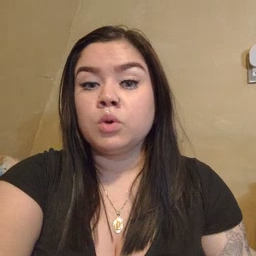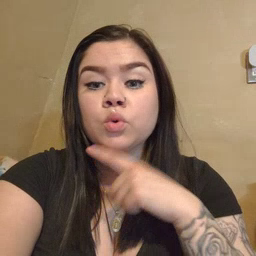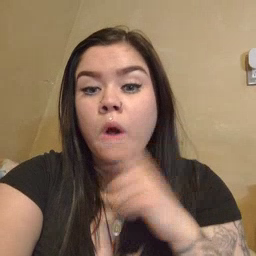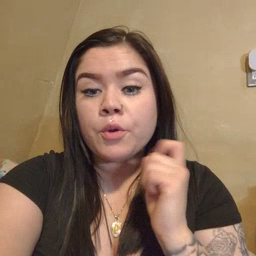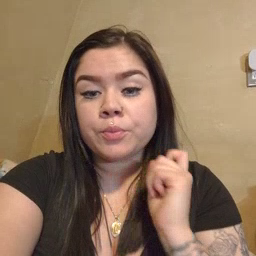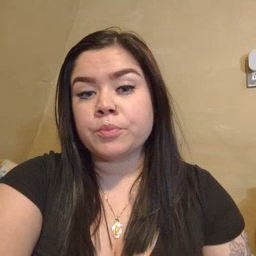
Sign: dryer